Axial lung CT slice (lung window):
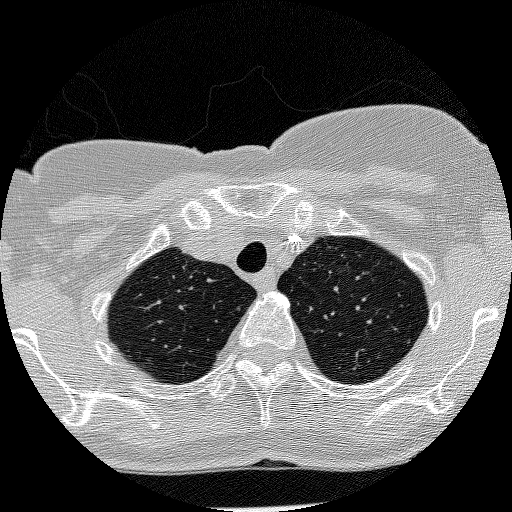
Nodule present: no